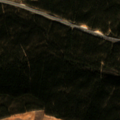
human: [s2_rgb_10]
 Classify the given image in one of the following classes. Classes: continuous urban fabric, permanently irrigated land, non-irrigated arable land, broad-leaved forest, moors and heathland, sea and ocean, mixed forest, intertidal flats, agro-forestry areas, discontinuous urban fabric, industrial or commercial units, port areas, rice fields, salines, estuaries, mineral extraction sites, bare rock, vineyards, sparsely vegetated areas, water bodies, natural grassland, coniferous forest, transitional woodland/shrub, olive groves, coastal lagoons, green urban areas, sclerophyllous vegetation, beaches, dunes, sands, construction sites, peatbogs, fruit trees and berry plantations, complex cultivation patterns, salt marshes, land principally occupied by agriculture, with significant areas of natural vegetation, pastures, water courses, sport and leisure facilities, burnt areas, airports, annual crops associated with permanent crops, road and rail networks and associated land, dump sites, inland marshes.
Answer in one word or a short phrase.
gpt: broad-leaved forest